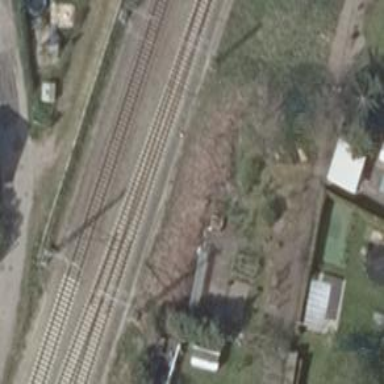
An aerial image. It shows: Railway switch.